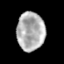
Tissue: skin
Cell type: Epithelial cells
Senescence score: 0.9083
Nuclear area (px): 1055
Mean DAPI intensity: 175.443